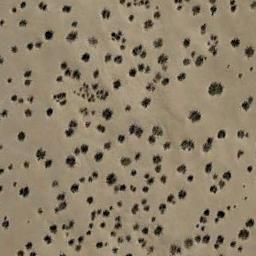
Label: chaparral